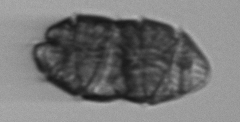
Label: Margalefidinium